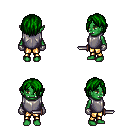
a pixel art fantasy rpg character, female body template, orc, green skin, steel chest armor, gold greaves, green bangs hairstyle, metal gloves, dagger, four views (front, back, left, right), 2x2 character sprite sheet, small pixel art, hard edges, no anti-aliasing